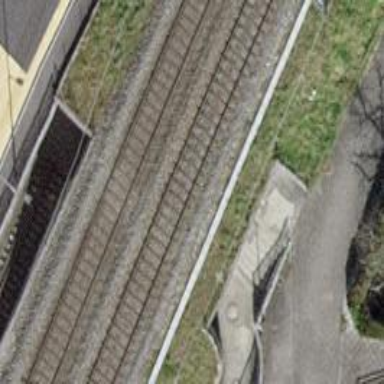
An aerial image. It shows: Single-track electrified railway with contact line.